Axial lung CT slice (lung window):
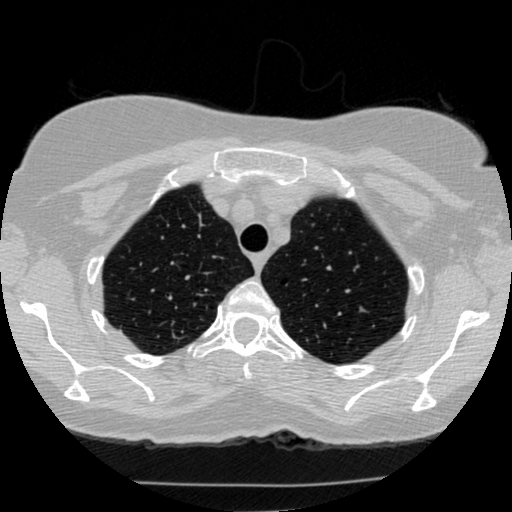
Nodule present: no